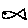
Label: fish